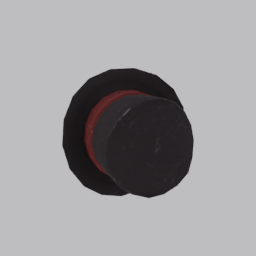
Label: people